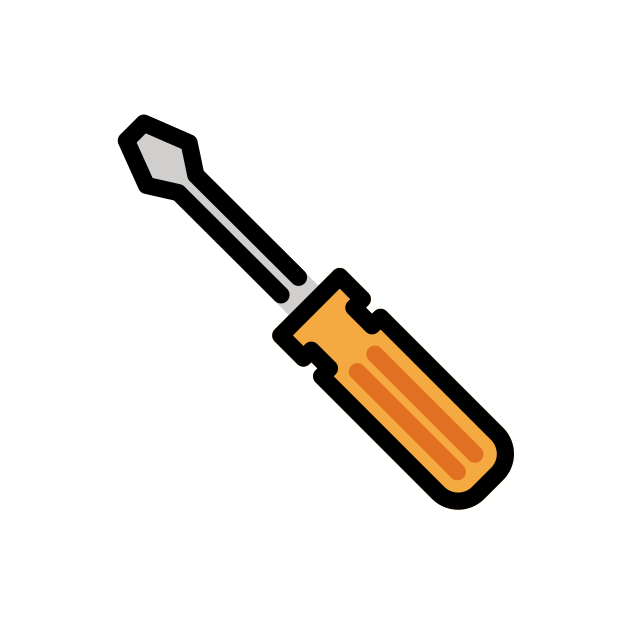
screwdriver